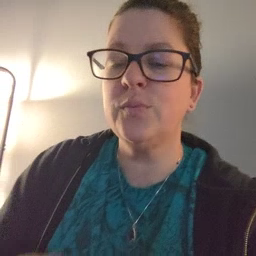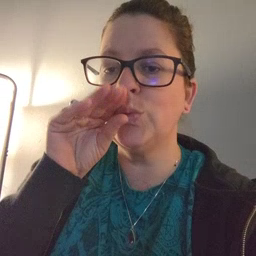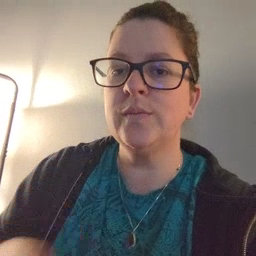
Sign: goose